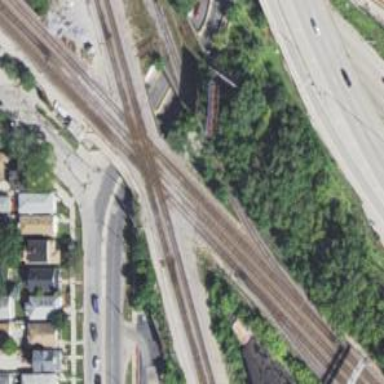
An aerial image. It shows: Railway crossing.